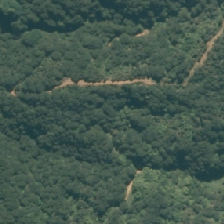
Land cover: grose_broom